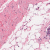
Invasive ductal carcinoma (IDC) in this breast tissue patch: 0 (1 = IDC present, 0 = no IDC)